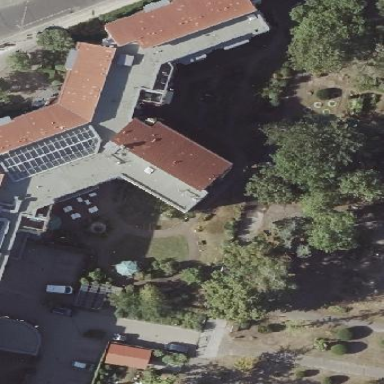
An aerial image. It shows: Nursing home.